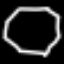
Label: octagon